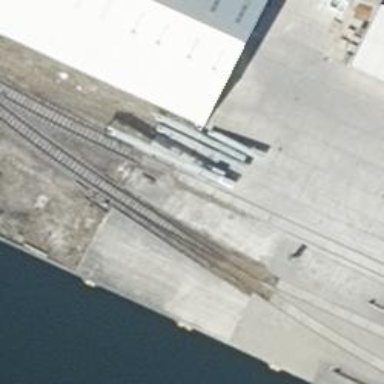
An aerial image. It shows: Unused railway yard.